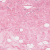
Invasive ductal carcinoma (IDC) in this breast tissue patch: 0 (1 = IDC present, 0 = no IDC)